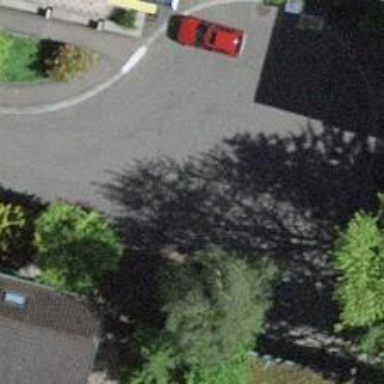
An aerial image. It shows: Turning circle on the road.